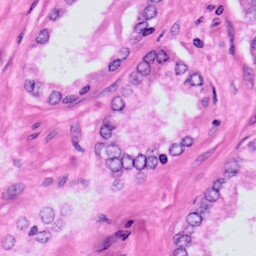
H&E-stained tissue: Prostate